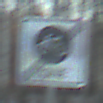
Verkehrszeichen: EndeFahrradzone
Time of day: SunriseSunset
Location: Outdoor (Nature)
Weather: Clear
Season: Winter
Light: Natural